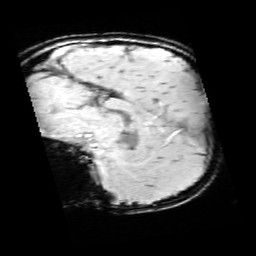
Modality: SWI
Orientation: sagittal
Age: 9
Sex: male
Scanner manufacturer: siemens
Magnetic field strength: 3 T
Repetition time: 0.027 s
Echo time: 0.02 s